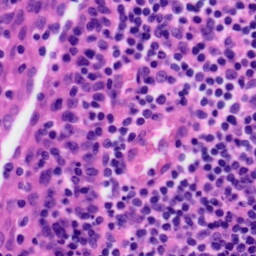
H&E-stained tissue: Tonsil